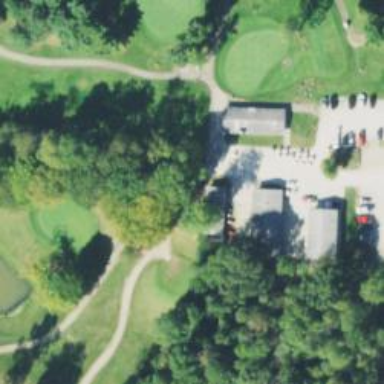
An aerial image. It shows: Path for both roads and golfers.